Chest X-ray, PA view. Patient: 16 years old, sex M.
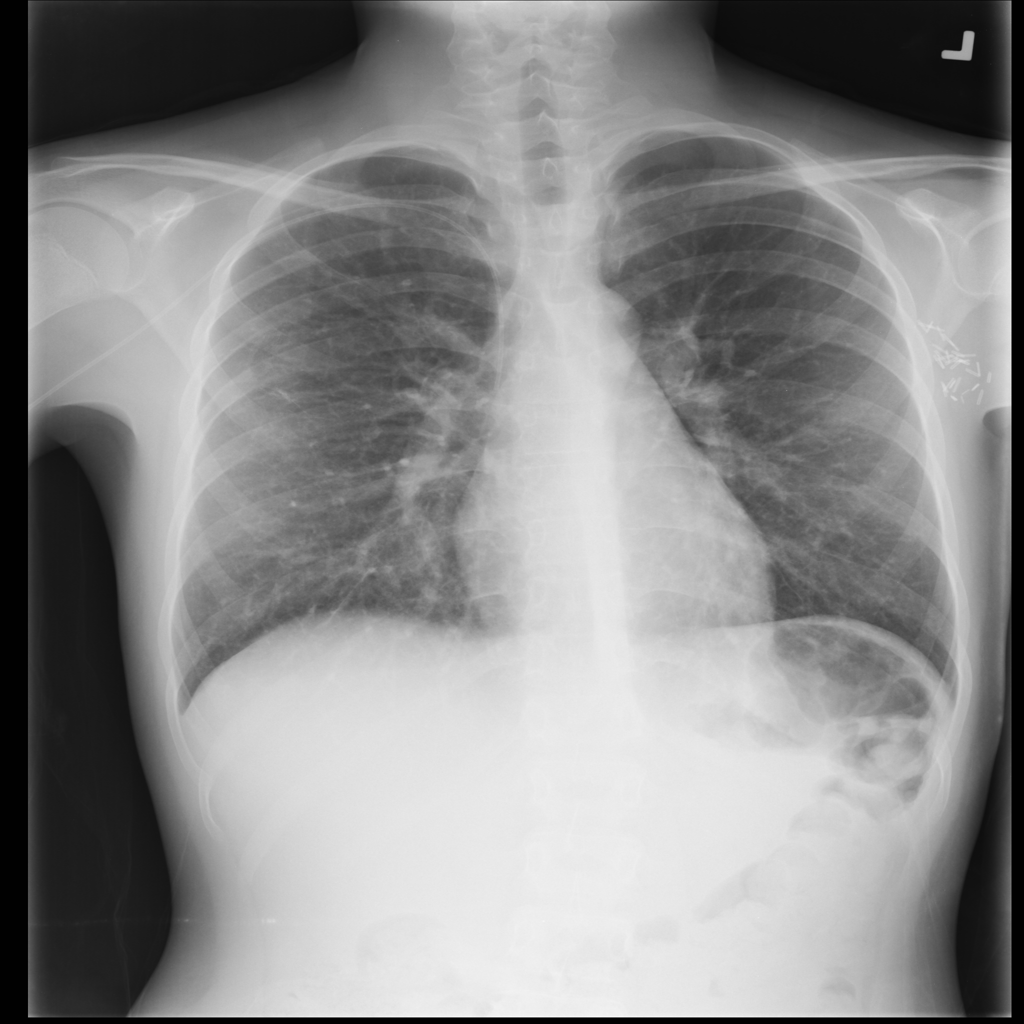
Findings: No Finding